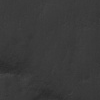
Atmospheric dust classification: not_dusty